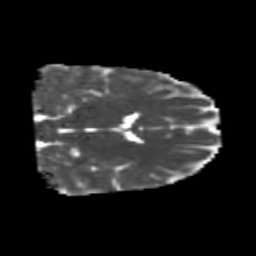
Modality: MD
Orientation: coronal
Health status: healthy
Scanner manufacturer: philips
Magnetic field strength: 3 T
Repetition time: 6.964 s
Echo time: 0.092 s